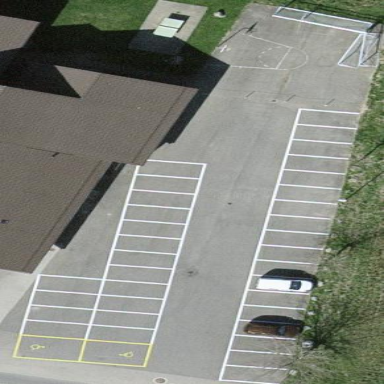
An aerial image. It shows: Parking area with surface.